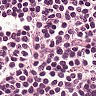
Metastatic tissue present: no